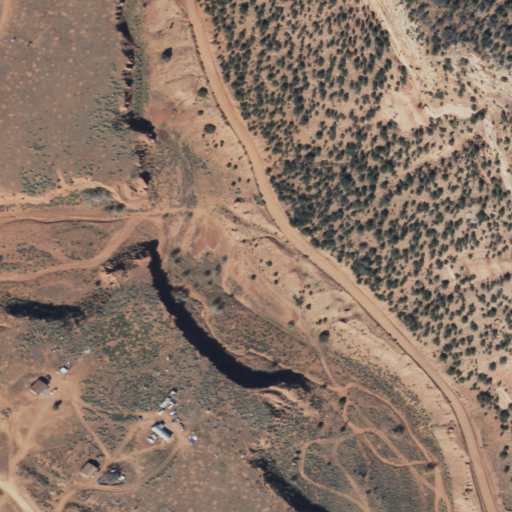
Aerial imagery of valley in Arizona named Piney Hill Wash containing shrub, evergreen forest, and open development